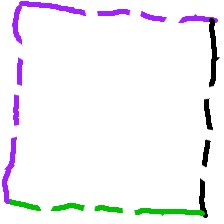
Shape: square